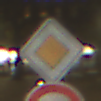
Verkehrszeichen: Vorfahrtsstrasse
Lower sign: Geschwindigkeit100
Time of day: Night
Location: Outdoor (Urban)
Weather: Clear
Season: NotSpecified
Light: Artificial